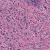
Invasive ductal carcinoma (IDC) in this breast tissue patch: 1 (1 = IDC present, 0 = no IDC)